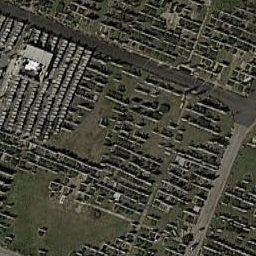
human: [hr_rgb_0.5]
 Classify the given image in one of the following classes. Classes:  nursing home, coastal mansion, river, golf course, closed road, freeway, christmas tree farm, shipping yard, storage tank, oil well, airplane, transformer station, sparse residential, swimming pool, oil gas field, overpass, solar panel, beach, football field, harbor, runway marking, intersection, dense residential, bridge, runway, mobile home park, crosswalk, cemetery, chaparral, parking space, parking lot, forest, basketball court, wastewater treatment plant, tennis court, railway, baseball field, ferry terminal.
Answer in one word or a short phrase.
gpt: cemetery